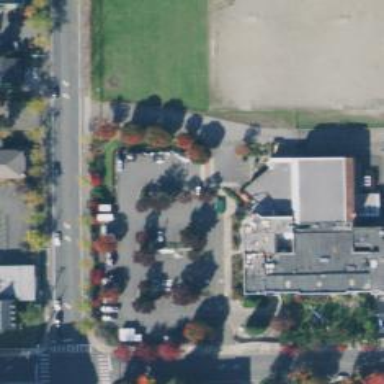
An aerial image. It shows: Commercial building.